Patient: sex M, age 59
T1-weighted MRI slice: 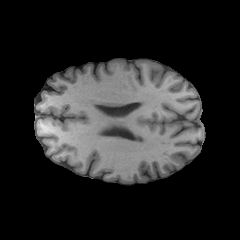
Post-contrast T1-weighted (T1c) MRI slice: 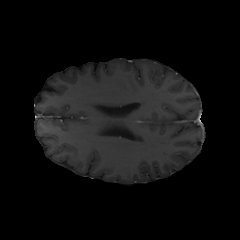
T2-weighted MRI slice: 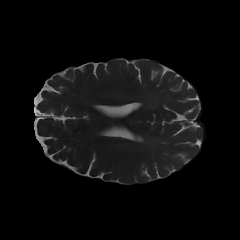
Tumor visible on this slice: no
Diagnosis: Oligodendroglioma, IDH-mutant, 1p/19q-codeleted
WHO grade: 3